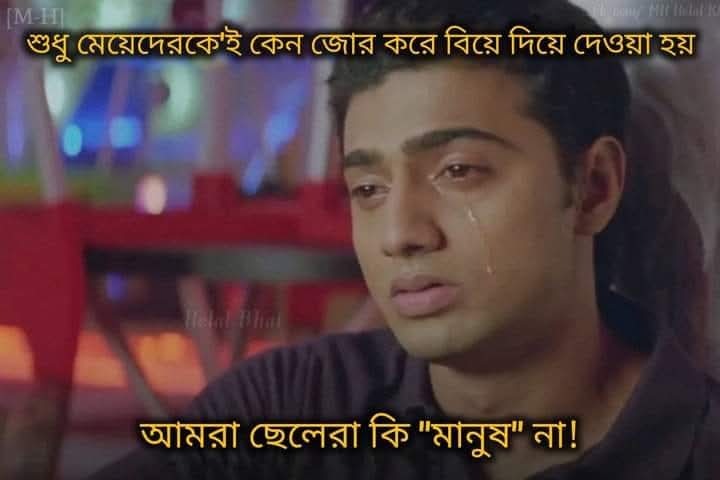
Text: শুধু মেয়েদেরকে'ই কেন জোর করে বিয়ে দিয়ে দেওয়া হয়
আমরা ছেলেরা কি "মানুষ" না!
Label: Non Hate